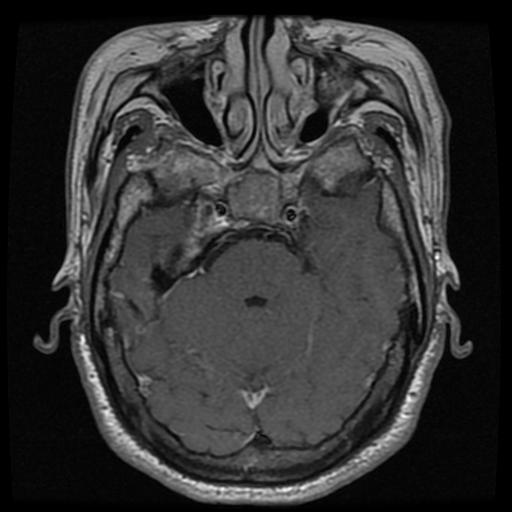
Label: pituitary